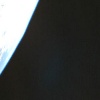
Label: space